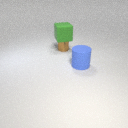
small brown metal cylinder behind large blue rubber cylinder